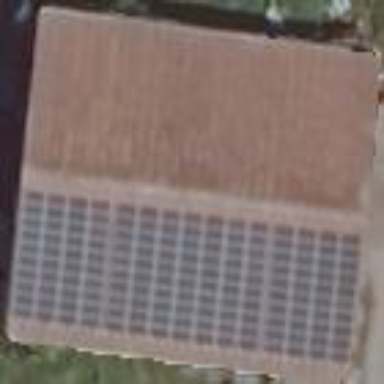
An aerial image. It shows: Building equipped with small solar photovoltaic panel for electricity generation.